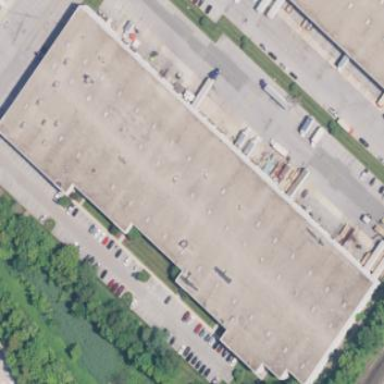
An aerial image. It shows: Warehouse.